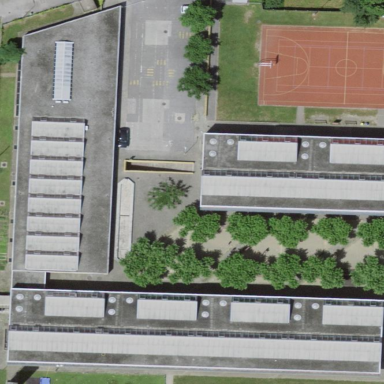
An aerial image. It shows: School building.